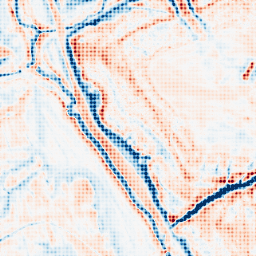
Category: edge_preserving
Decomposition family: bilateral
Decomposition parameters: d: 21
sigma_color: 150
sigma_space: 25
Upsampling method: sinc_blackman
Upsampling parameters: scale: 8
kernel_size: 8
Upsampling scale: 8